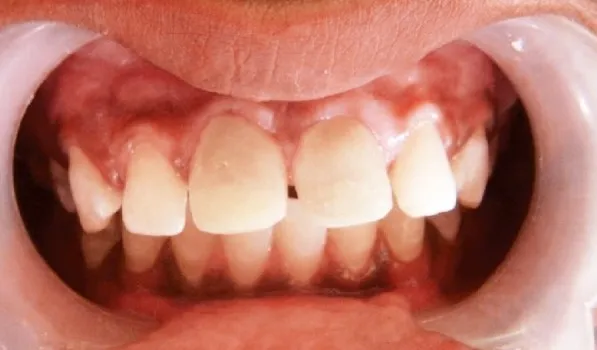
Composite restoration in relation to 11 and 21.
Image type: medical_photograph (oral_photograph)